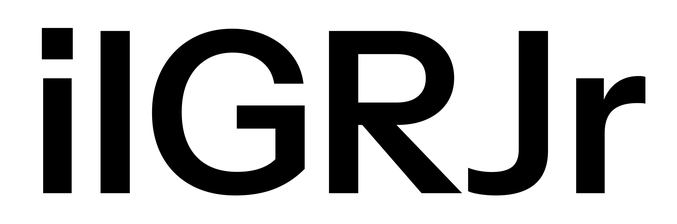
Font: InstrumentSans_SemiBold